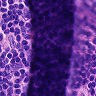
Metastatic tissue present: no